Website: apple-inc
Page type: customer-info-address
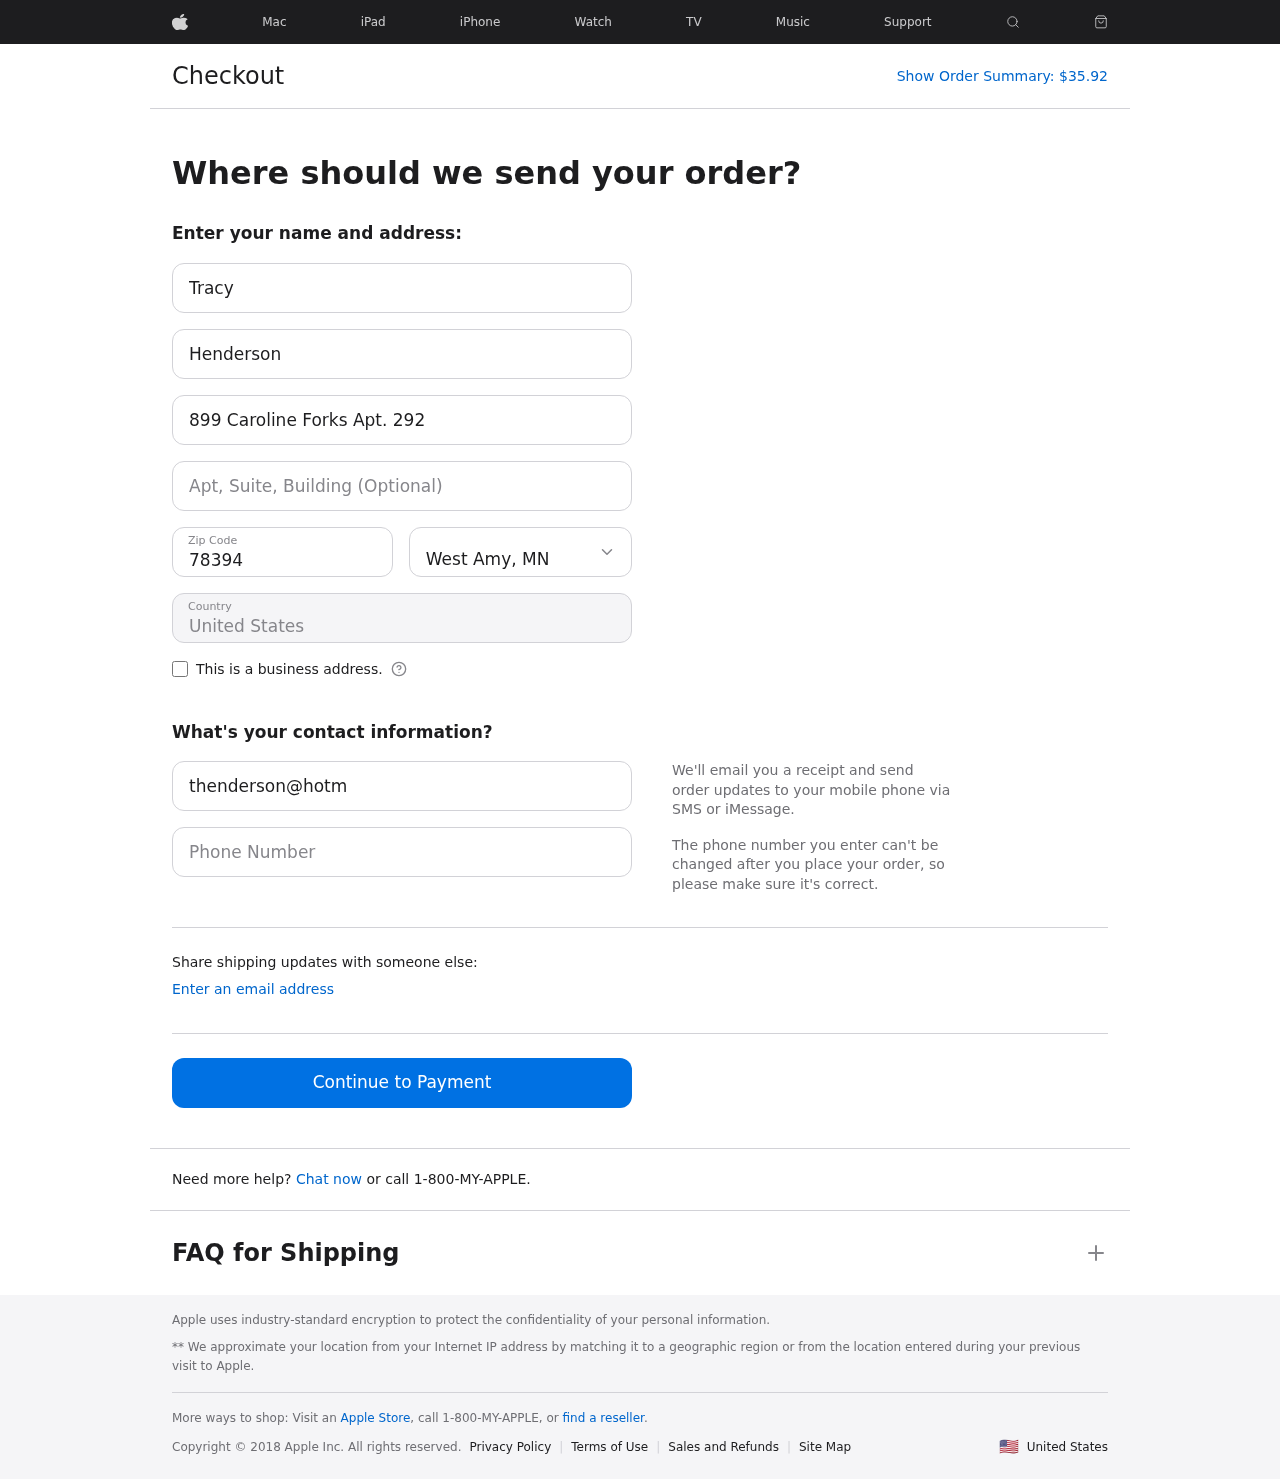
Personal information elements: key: PII_CITY_STATE
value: West Amy, MN
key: PII_COUNTRY
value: United States
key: PII_EMAIL
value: thenderson@hotmail.com
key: PII_FIRSTNAME
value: Tracy
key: PII_LASTNAME
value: Henderson
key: PII_PHONE
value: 9335477798
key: PII_POSTCODE
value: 78394
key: PII_STREET
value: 899 Caroline Forks Apt. 292
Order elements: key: ORDER_TOTAL
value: $35.92